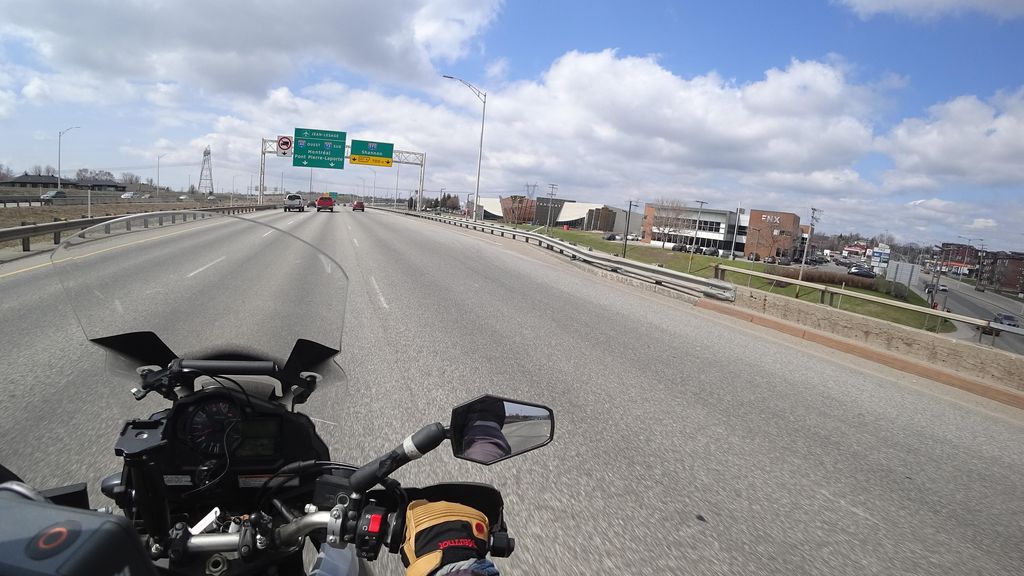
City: quebec_city